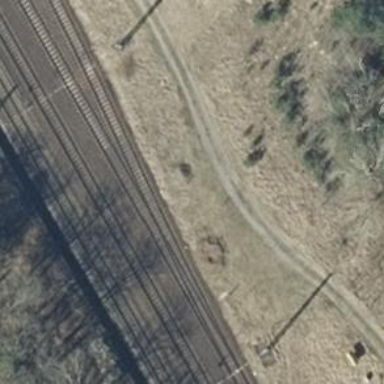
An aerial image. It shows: Railway siding for service.